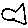
Label: fish